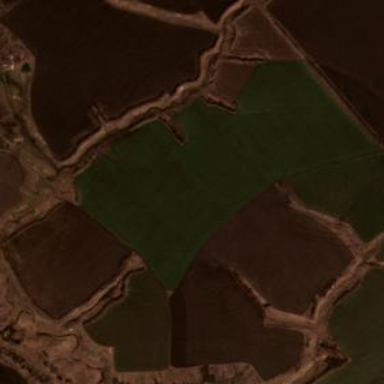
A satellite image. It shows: View of farmland.